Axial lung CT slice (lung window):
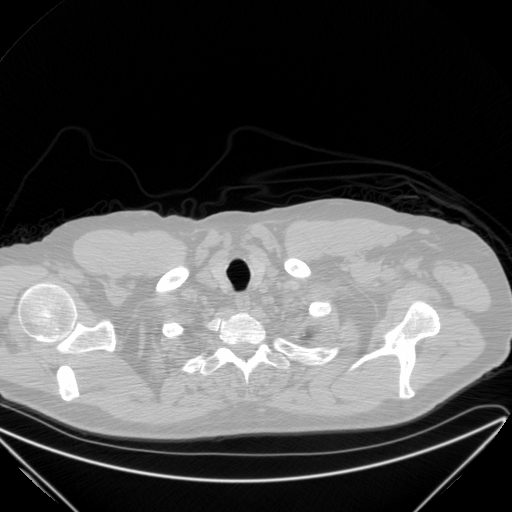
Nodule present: no